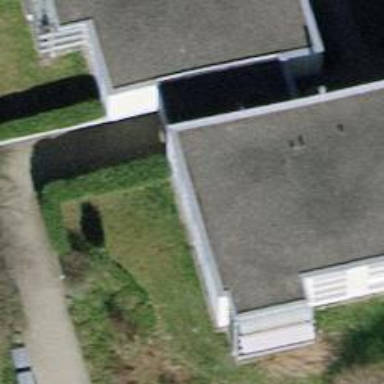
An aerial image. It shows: Footway tunnel passing through building.